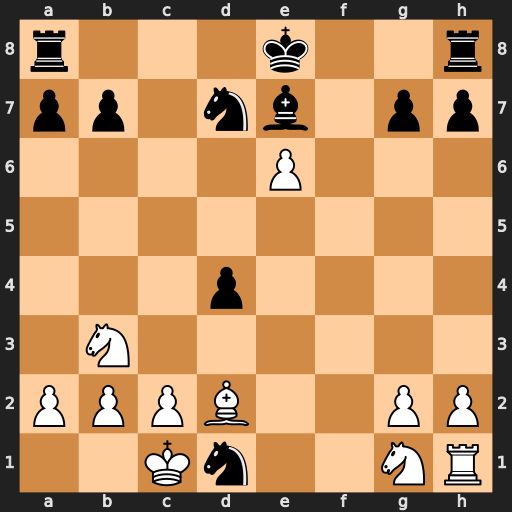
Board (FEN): r3k2r/pp1nb1pp/4P3/8/3p4/1N6/PPPB2PP/2Kn2NR
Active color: w
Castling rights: kq
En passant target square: -
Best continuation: exd7+ Kxd7 Kxd1